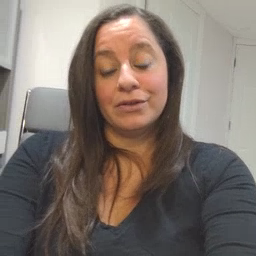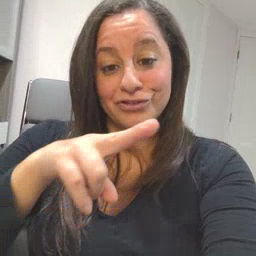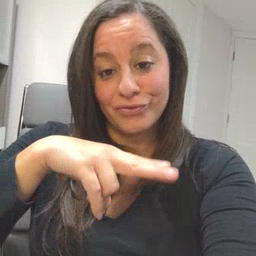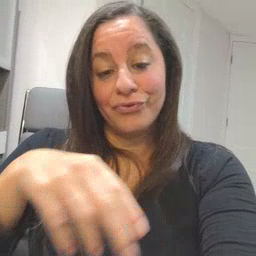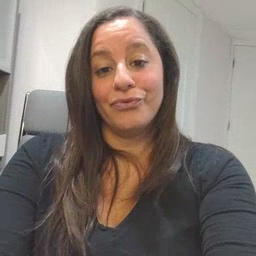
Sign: chair